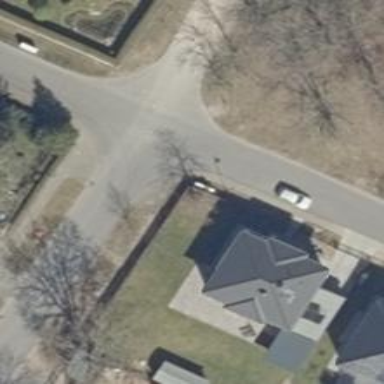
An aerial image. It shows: Sidewalk.